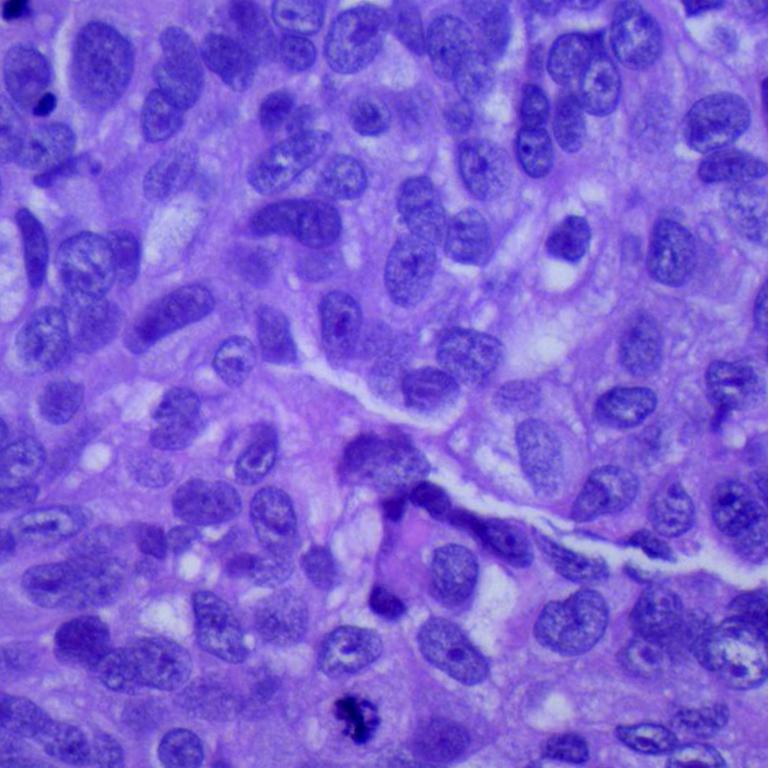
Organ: lung
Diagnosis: squamous carcinomas